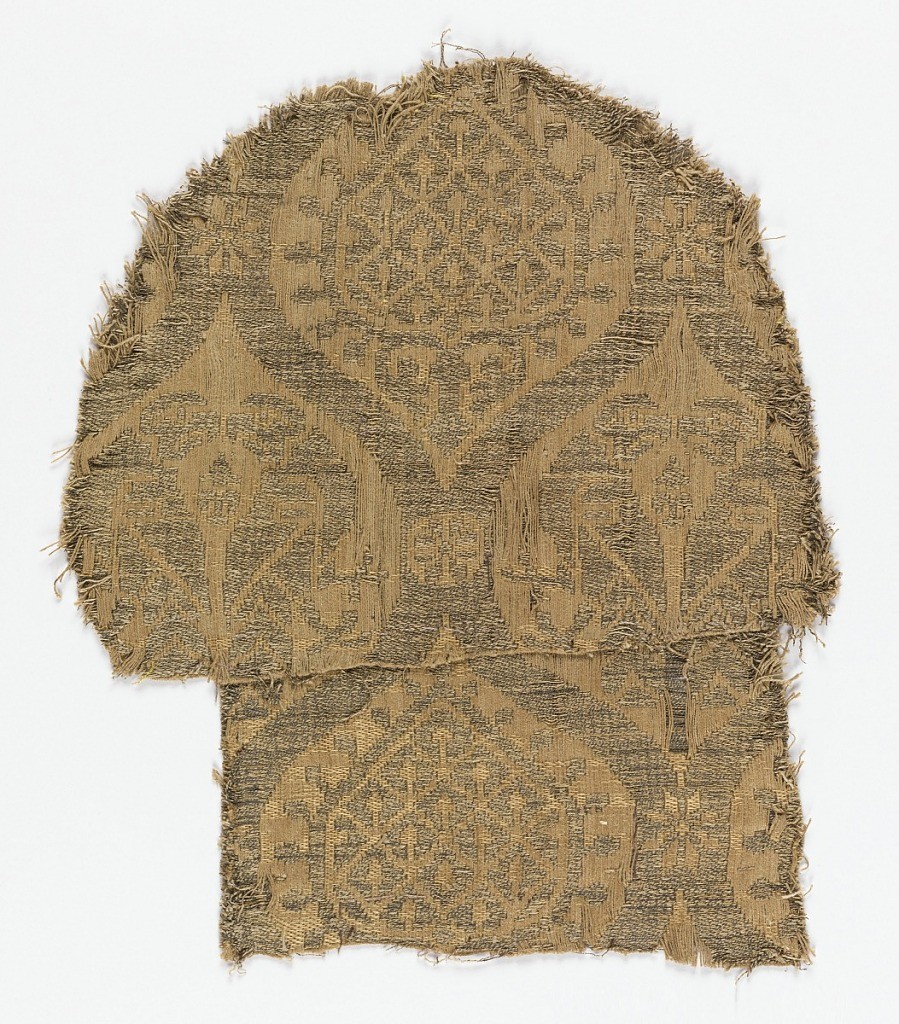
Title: Fragment
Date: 13th century
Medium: silk, linen, metallic Technique: compound weft twill
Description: Ogival lozenges containing paired birds alternate with plant forms.